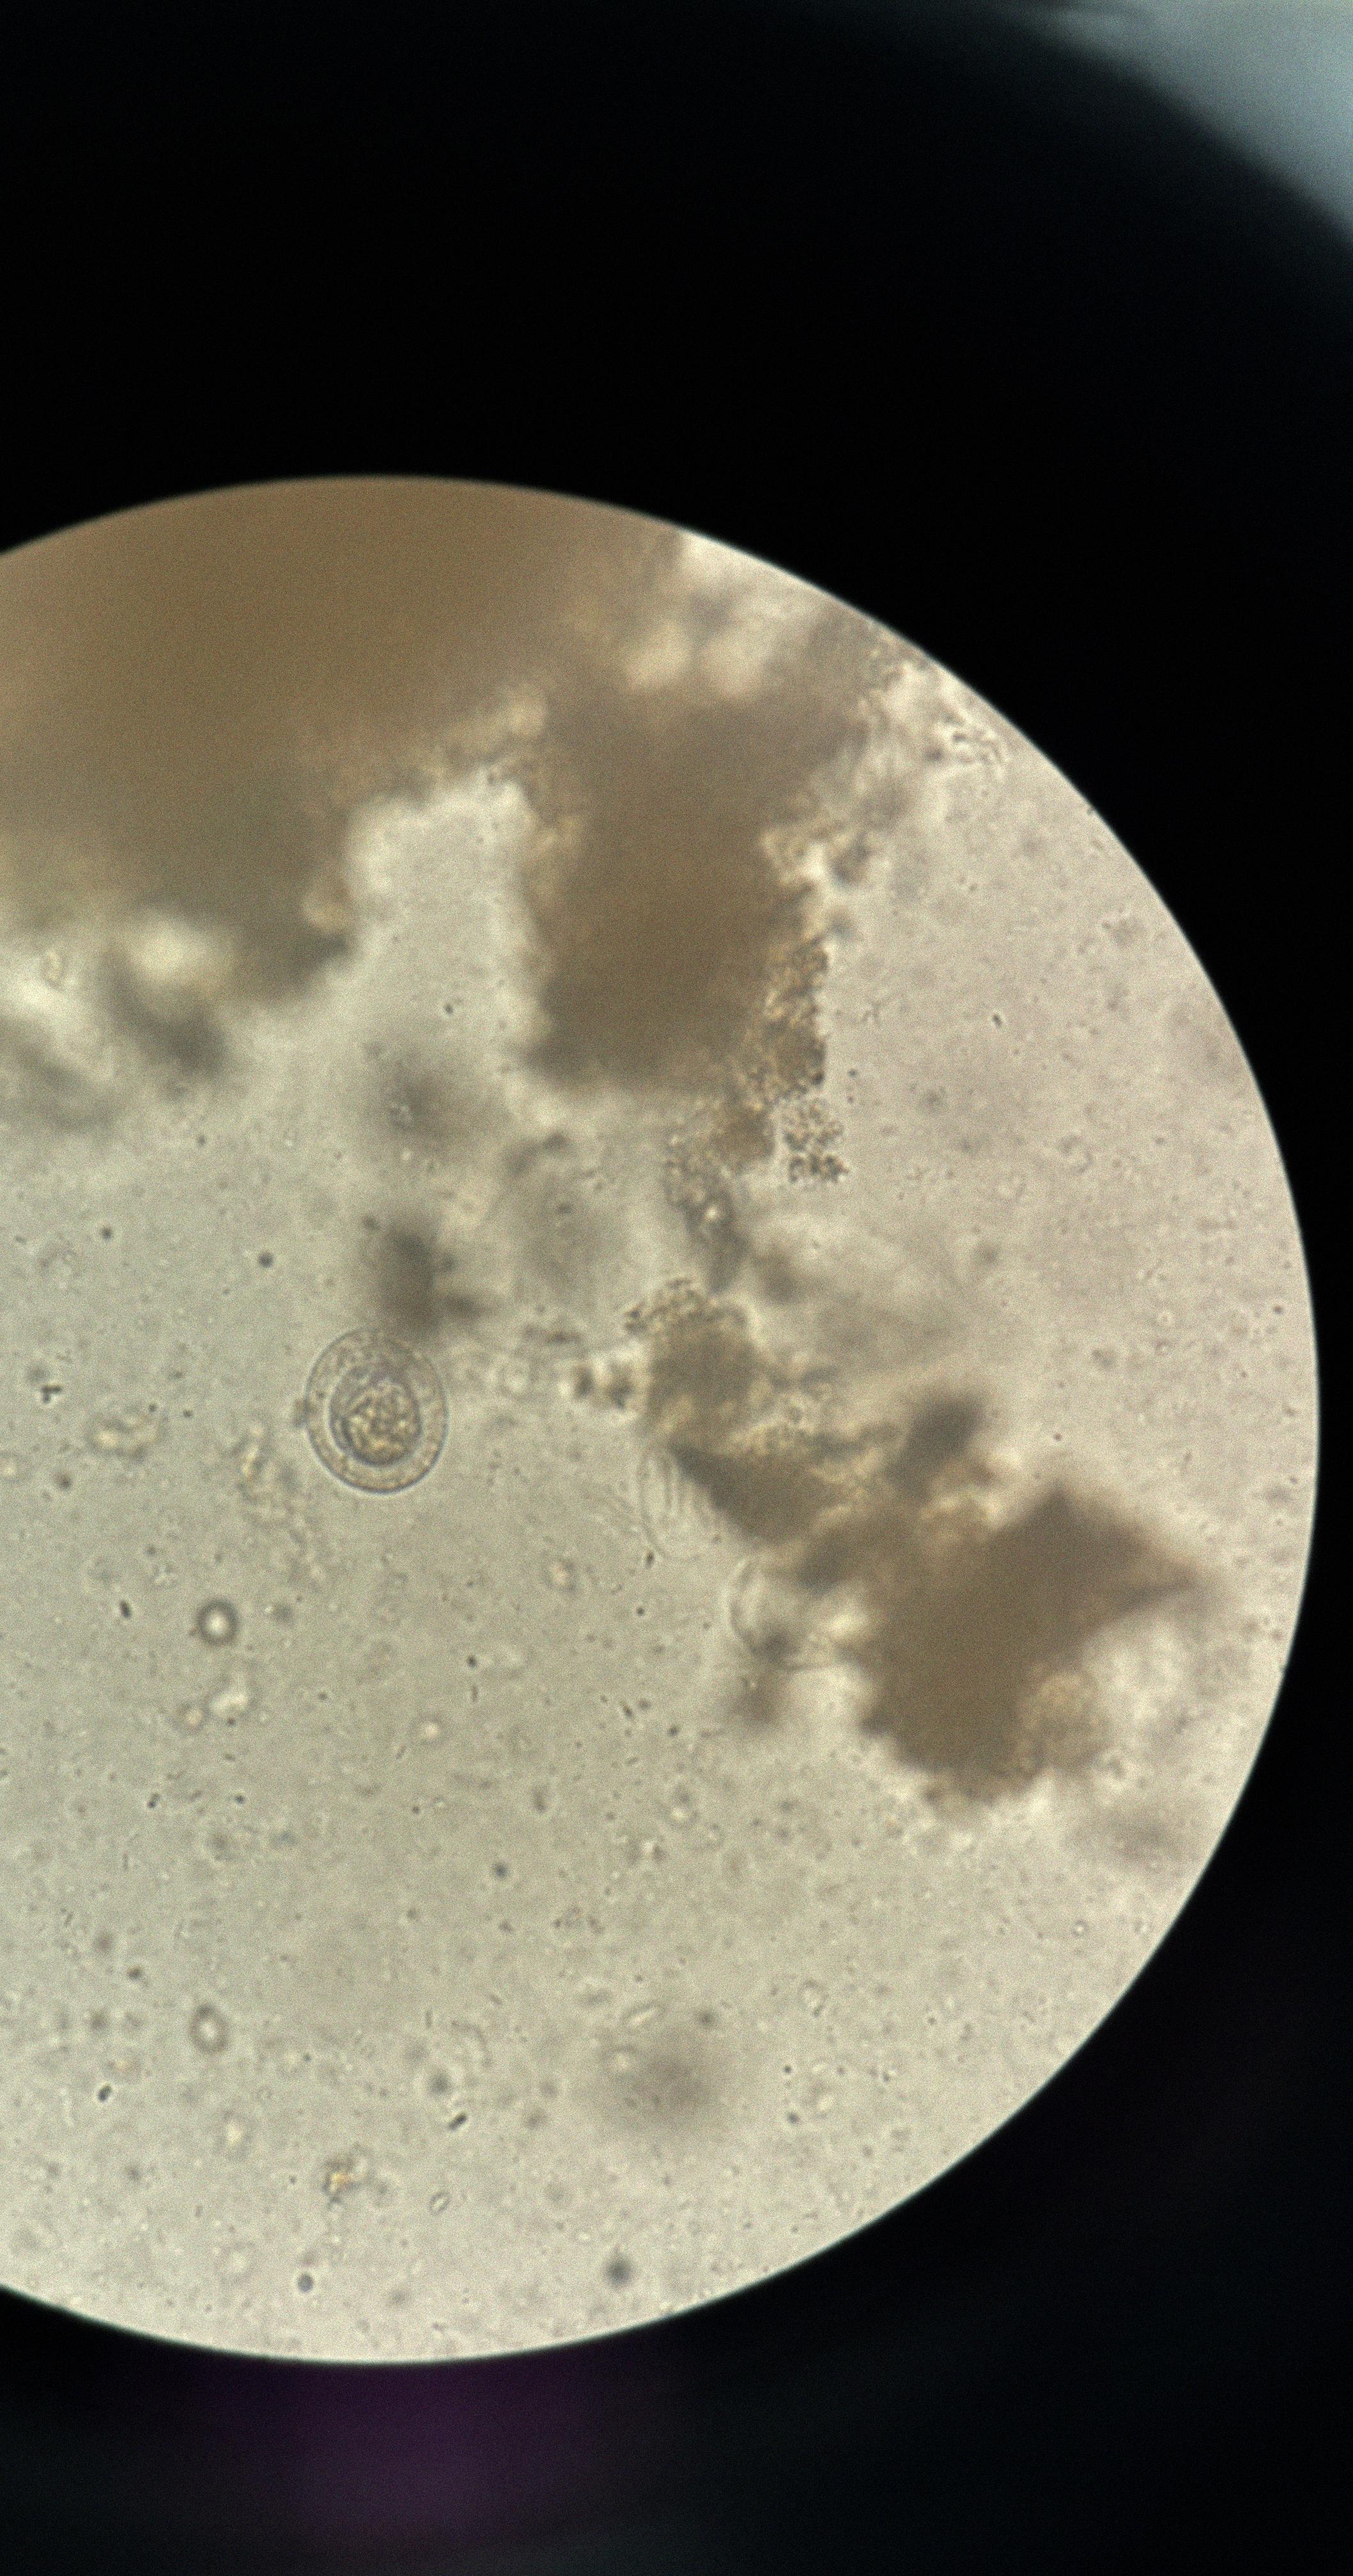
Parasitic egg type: Hymenolepis nana